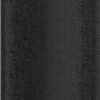
Label: dusty